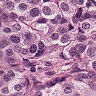
Metastatic tissue present: yes